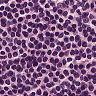
Metastatic tissue present: no